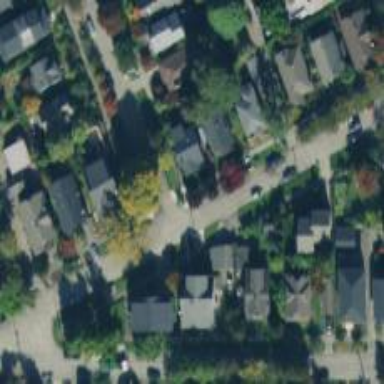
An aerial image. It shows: Residential road with separate sidewalk.